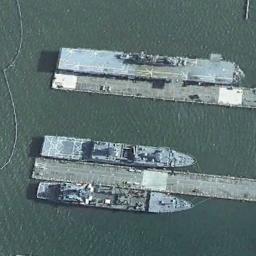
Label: ship